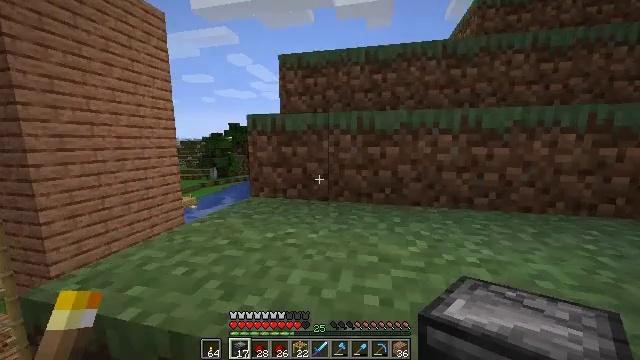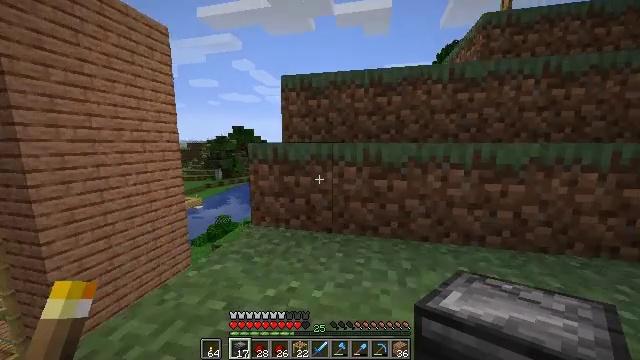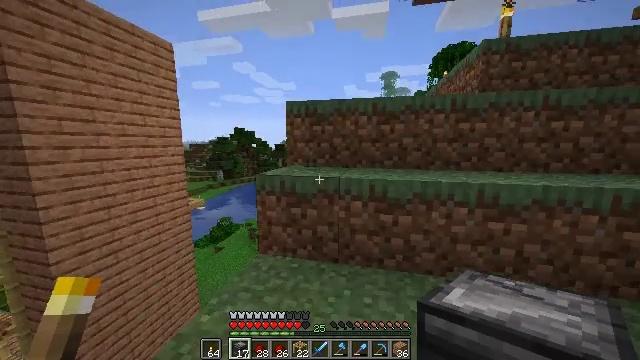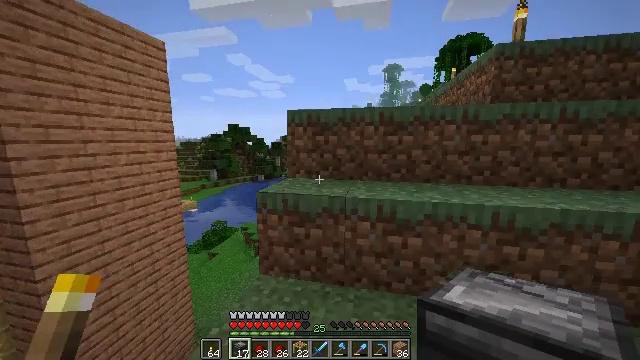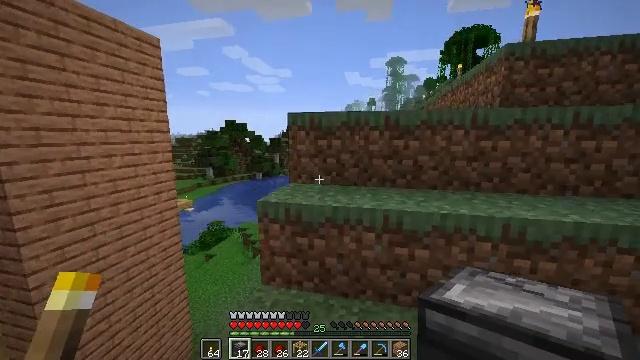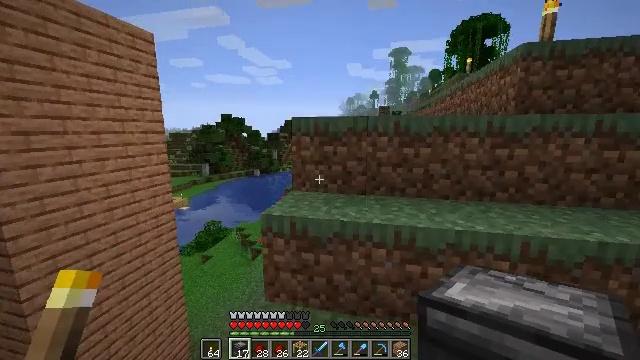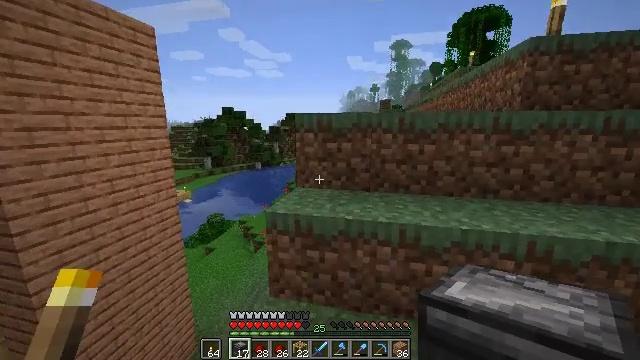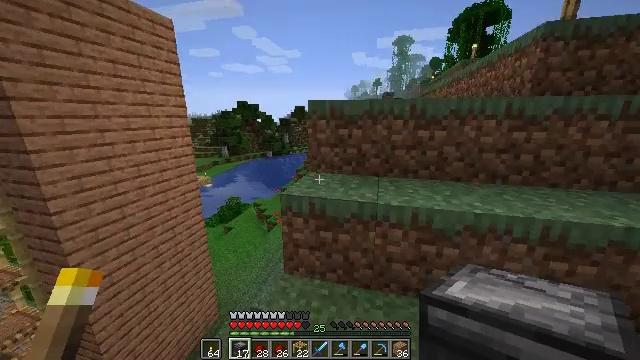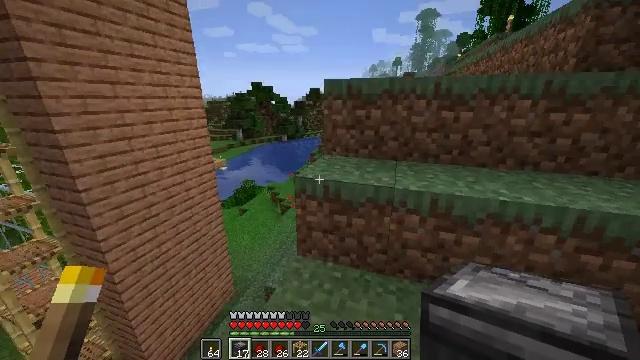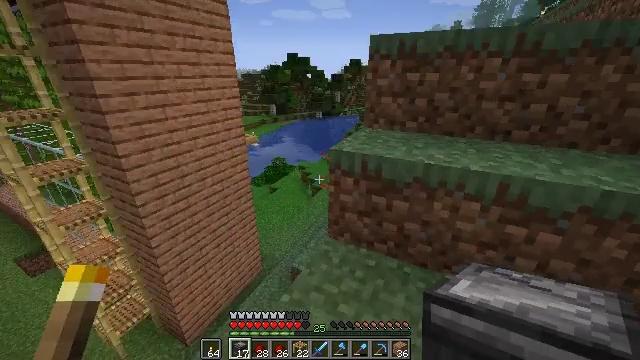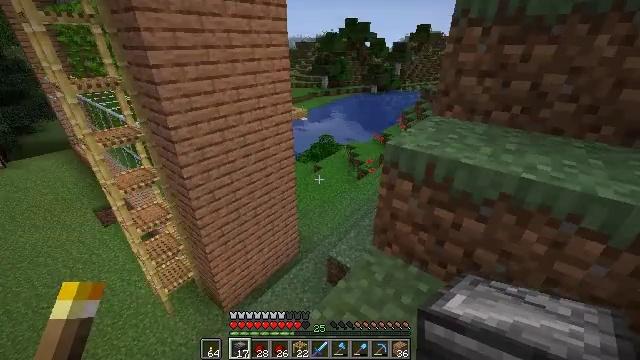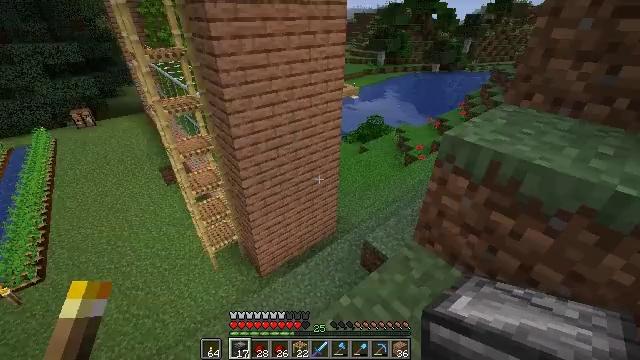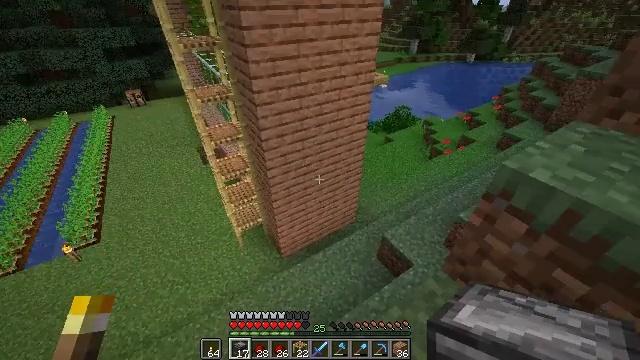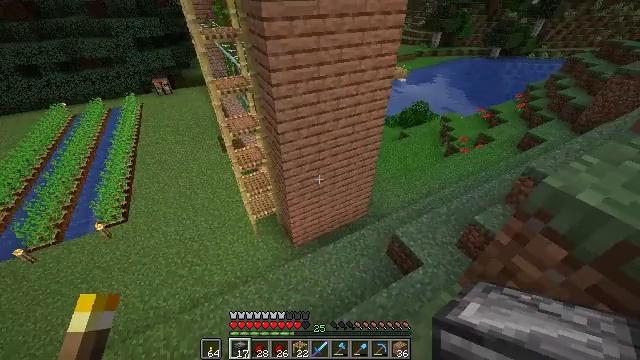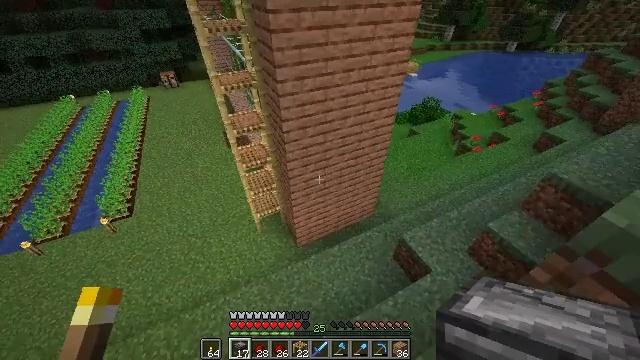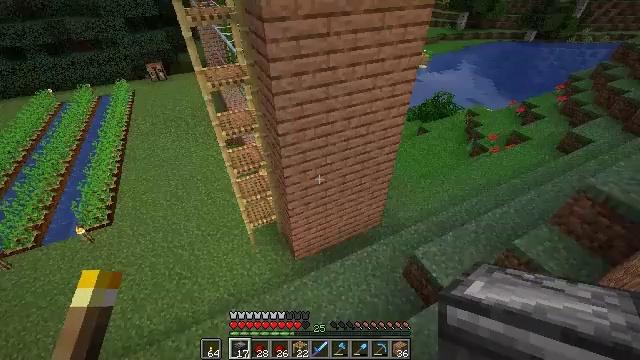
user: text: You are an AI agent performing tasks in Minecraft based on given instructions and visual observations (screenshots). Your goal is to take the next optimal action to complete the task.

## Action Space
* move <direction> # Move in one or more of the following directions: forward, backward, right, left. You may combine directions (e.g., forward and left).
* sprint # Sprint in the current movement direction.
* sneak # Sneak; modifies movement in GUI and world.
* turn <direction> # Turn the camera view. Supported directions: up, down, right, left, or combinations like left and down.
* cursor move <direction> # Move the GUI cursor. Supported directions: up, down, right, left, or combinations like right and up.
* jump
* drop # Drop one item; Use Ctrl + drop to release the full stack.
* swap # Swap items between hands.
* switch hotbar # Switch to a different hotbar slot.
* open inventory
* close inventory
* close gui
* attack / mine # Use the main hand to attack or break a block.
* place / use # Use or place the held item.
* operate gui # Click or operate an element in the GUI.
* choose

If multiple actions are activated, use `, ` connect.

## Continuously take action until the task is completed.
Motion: motion action
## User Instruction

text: Collect the repeater into your inventory.
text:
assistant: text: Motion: move forward, sprint, jump
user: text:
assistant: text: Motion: move forward, sprint, jump
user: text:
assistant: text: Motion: move forward, sprint, jump
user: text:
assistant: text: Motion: move forward, jump
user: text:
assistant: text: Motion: move forward, jump
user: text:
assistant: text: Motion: move forward, turn down, jump
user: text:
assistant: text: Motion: move forward, turn left and down, jump
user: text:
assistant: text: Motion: move forward, turn left and down
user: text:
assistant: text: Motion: move forward, turn left and down
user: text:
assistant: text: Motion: move forward, turn left and down
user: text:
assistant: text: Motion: move forward, turn left and down
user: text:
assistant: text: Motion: move forward, turn left and down
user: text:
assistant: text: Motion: move forward, turn left and down
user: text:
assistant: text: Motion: move forward, turn left and down
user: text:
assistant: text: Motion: move forward
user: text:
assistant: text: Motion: move forward
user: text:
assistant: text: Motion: move forward
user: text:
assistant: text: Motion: move forward
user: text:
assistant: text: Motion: move forward, turn left
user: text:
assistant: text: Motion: move forward, turn left
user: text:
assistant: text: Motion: move forward, turn left
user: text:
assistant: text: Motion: move forward, turn left
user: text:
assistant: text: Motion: move forward and move left, turn left
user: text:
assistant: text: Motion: move forward and move left, turn left
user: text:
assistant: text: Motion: move forward and move left
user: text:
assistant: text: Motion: move forward and move left
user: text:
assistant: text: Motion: move forward and move left
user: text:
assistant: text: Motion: move forward and move left
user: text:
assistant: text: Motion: move forward and move left
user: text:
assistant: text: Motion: move forward and move left